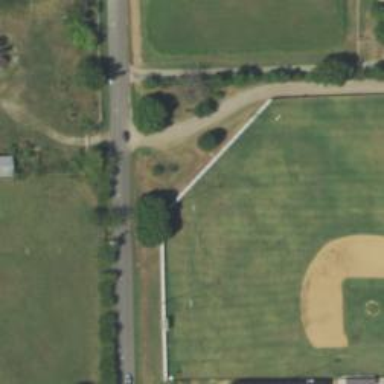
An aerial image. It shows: Baseball pitch for leisure and sports activities.